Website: bh-photo
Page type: account-selection
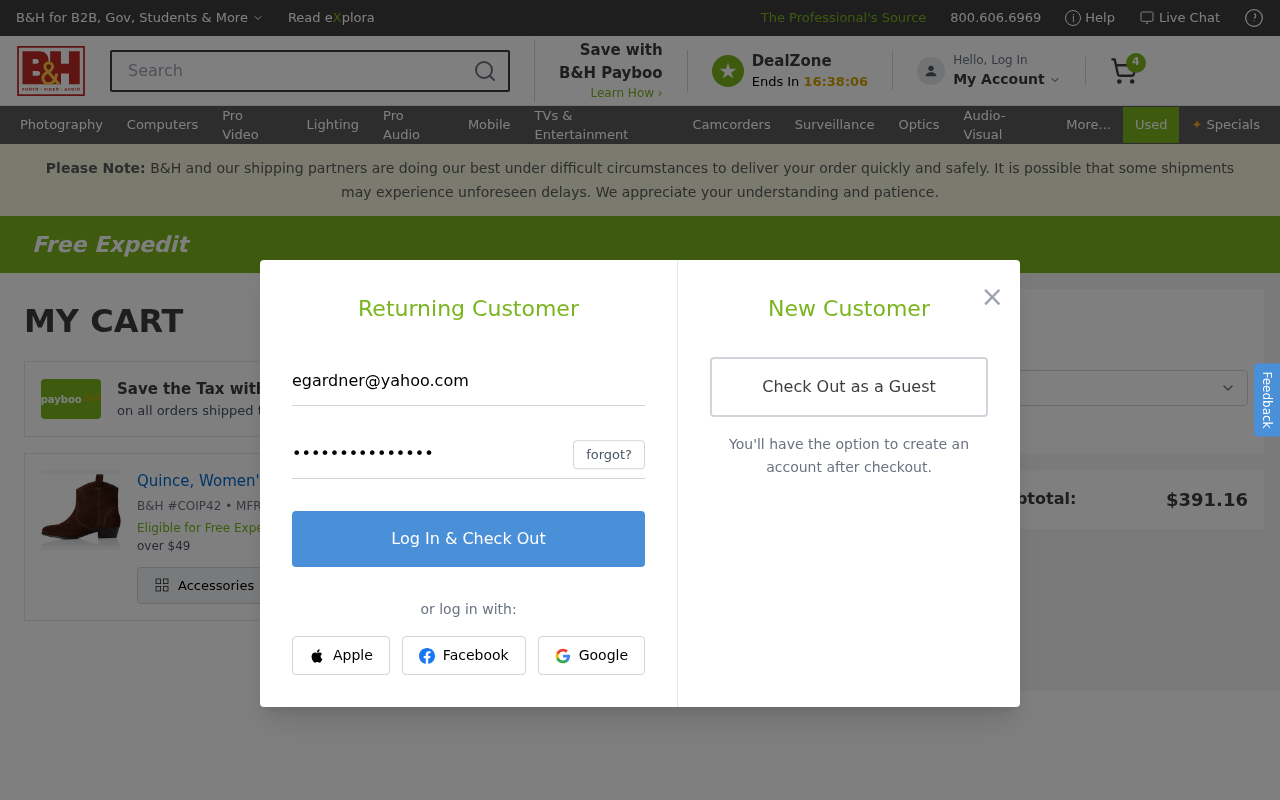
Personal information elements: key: PII_EMAIL
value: egardner@yahoo.com
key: PII_POSTCODE
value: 66314
Product elements: key: PRODUCT1_NAME
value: Quince, Women's Ankle Boots
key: PRODUCT1_QUANTITY
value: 4
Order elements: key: ORDER_NUM_ITEMS
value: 4
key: ORDER_SUBTOTAL
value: $391.16
Search elements: key: HEADER_SEARCH
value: Search
Other elements: key: BH_ITEM_NUMBER
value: COIP42
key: MFR_NUMBER
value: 68260Z